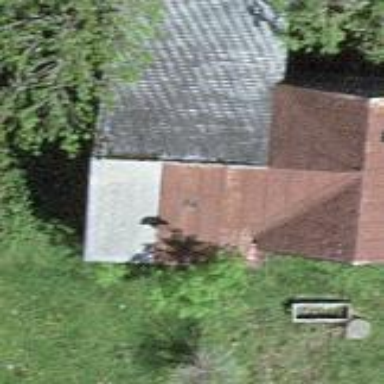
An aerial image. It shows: Simple and straightforward house.